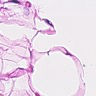
Metastatic tissue present: no